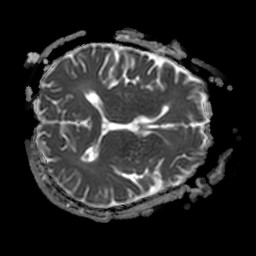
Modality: ADC
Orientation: axial
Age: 53
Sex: female
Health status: ill
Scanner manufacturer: philips
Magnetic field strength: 3 T
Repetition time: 3.8 s
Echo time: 0.09 s